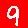
Digit: 9